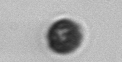
Label: Dinophyceae